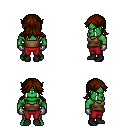
a pixel art fantasy rpg character, male body template, orc, green skin, brown pirate shirt, red pants, brown loose hair, metal gloves, black shoes, four views (front, back, left, right), 2x2 character sprite sheet, small pixel art, hard edges, no anti-aliasing